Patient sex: F
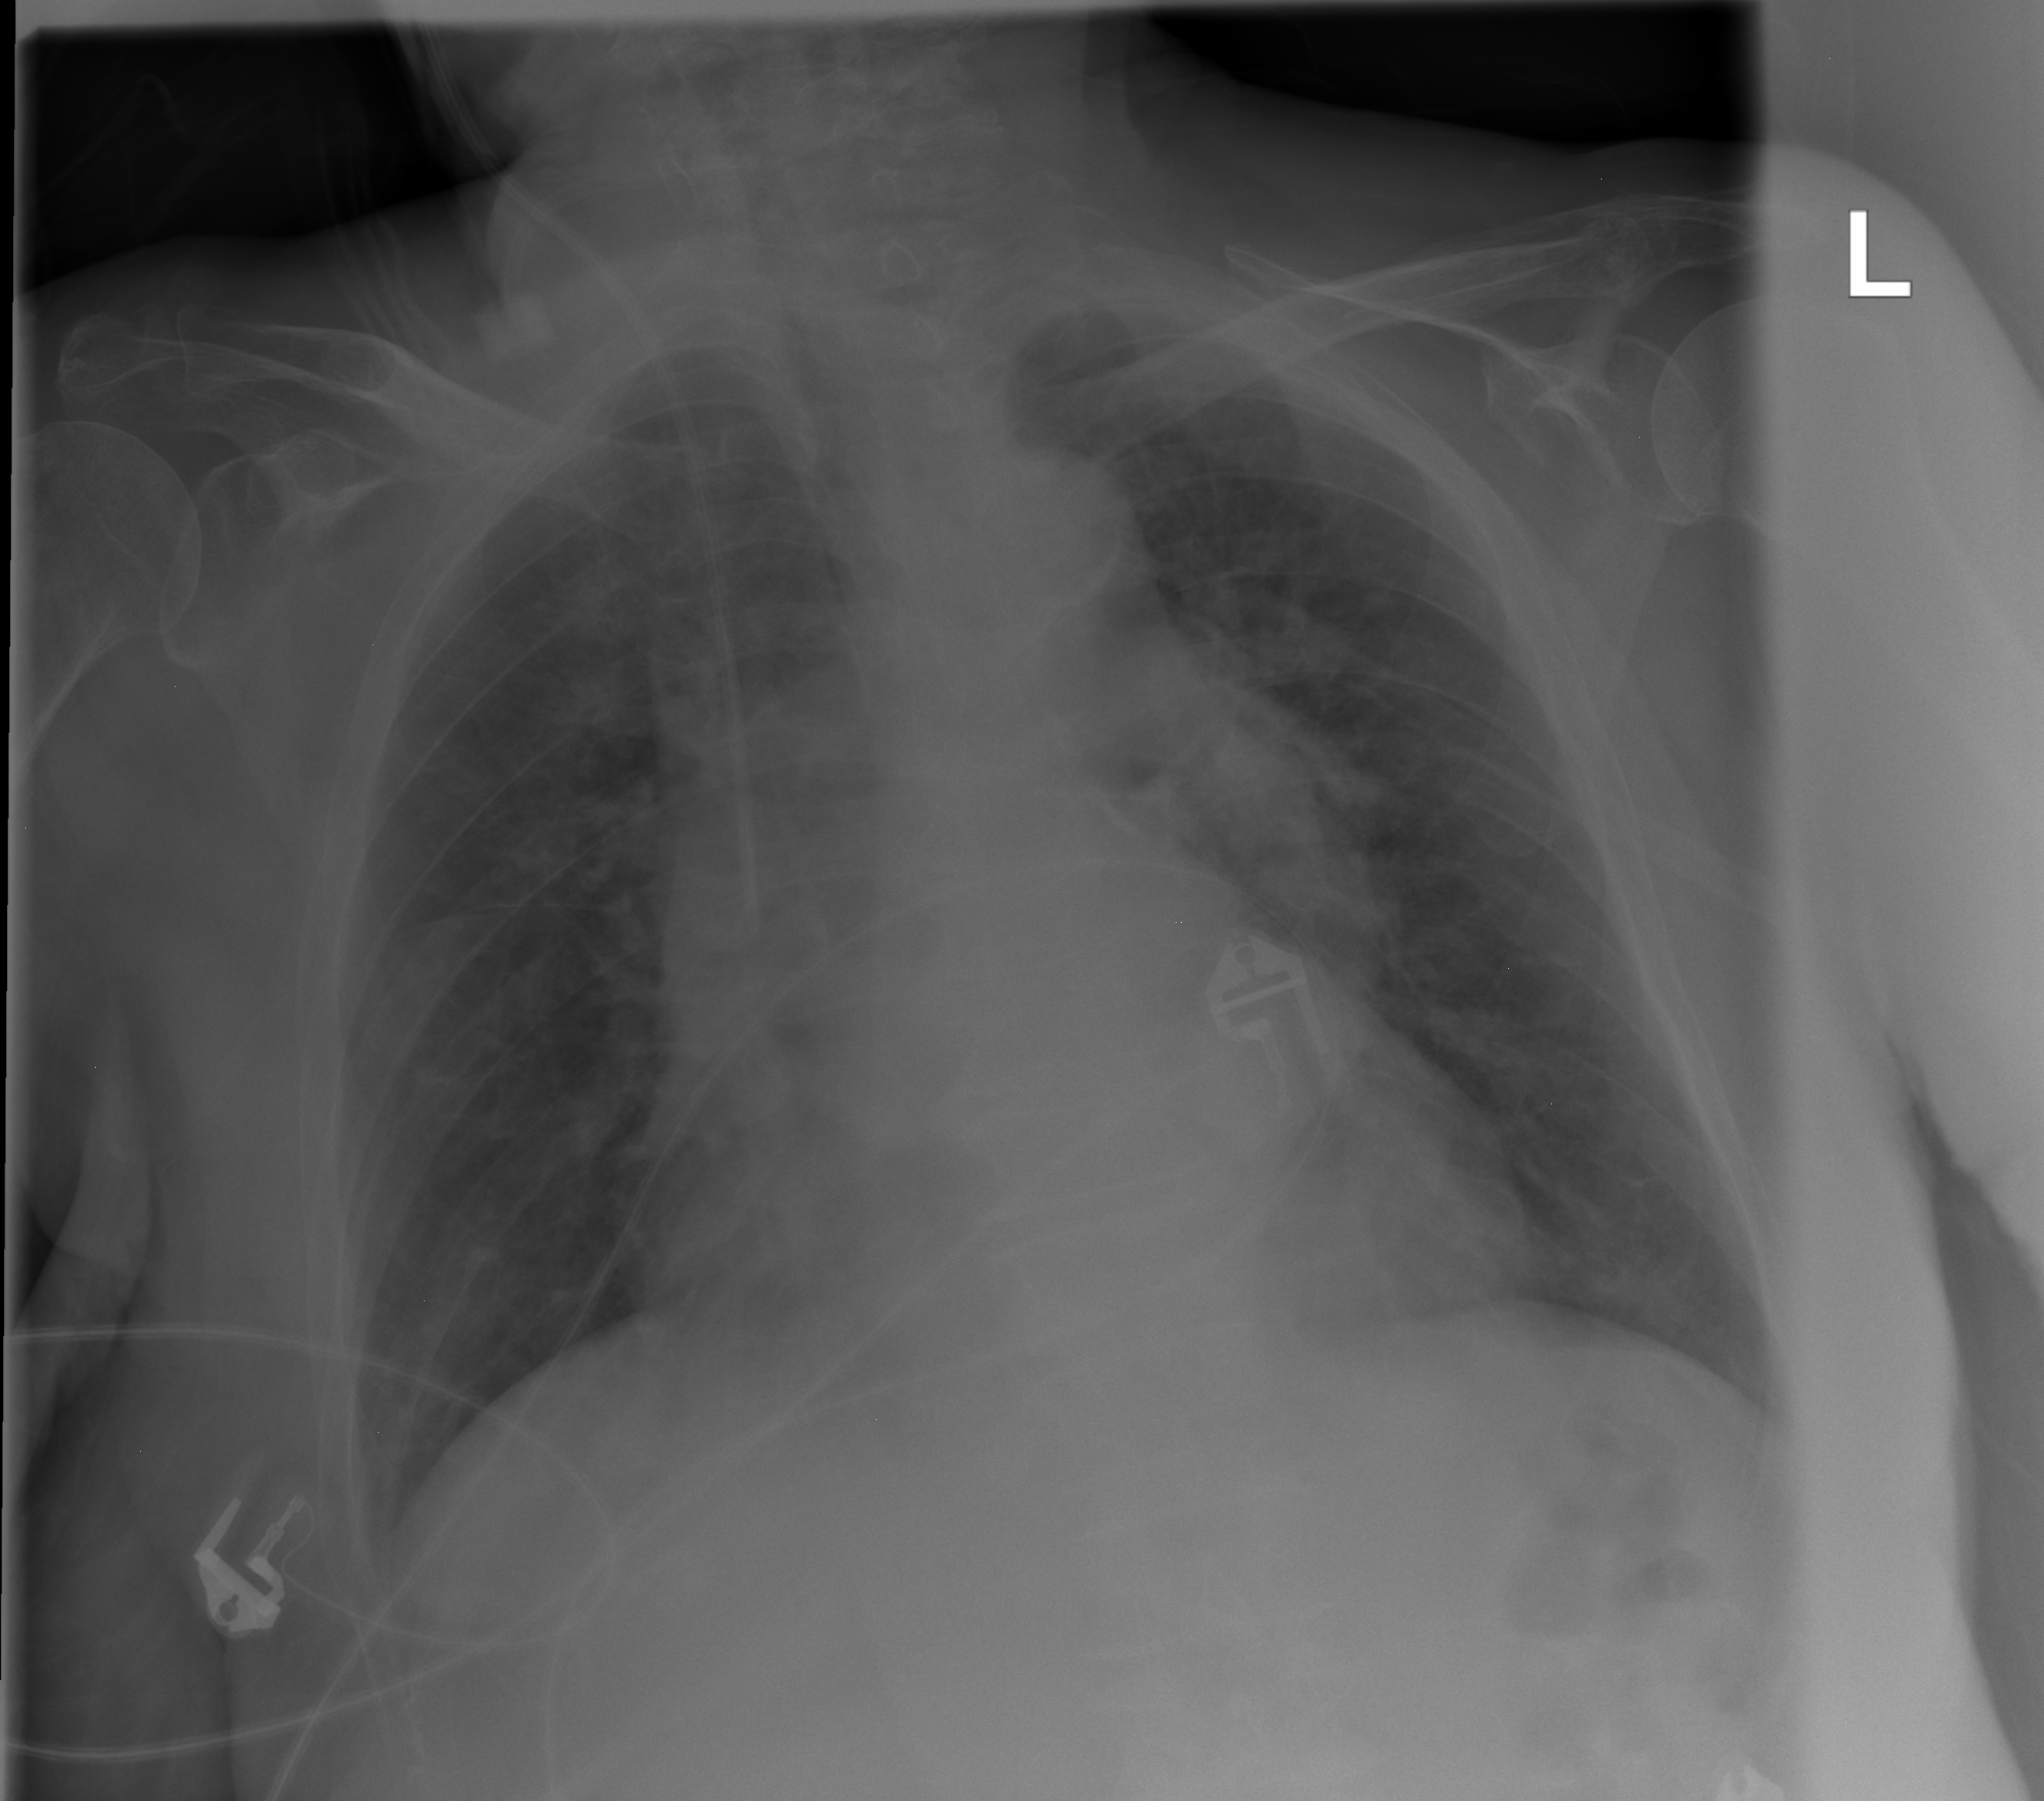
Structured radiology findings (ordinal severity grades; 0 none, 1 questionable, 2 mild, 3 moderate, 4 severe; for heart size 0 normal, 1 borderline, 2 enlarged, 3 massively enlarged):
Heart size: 0
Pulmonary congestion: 1
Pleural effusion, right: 0
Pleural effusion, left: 0
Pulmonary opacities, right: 0
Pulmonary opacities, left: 0
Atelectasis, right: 1
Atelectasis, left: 1